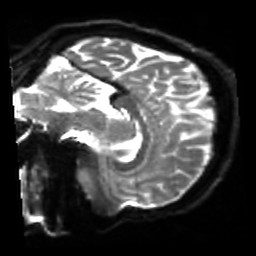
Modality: sbref
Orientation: sagittal
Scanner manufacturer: siemens
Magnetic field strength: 3 T
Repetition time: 4 s
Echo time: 0.0594 s